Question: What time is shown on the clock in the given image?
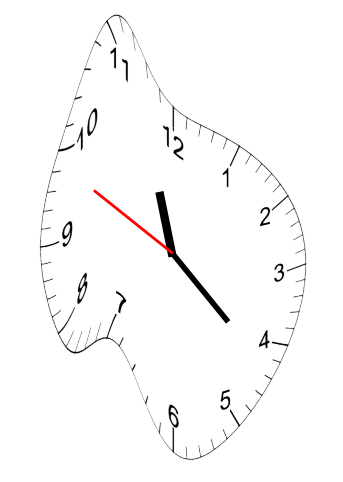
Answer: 11:21:49